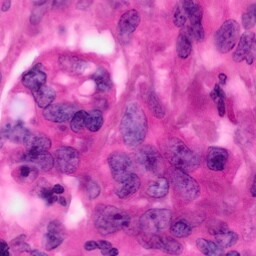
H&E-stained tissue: Pancreatic